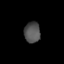
Tissue: lung
Cell type: Epithelial cells
Senescence score: 0.2267
Nuclear area (px): 326
Mean DAPI intensity: 82.485